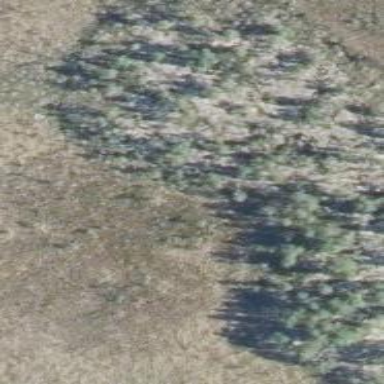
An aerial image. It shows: Forest area predominantly covered with needle-leaved trees.